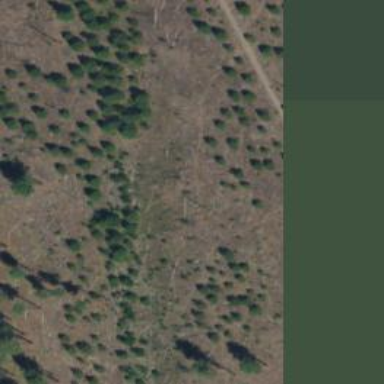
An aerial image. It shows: Woodland with evergreen needle-leaved trees.